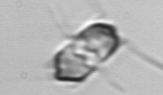
Label: Chaetoceros_didymus